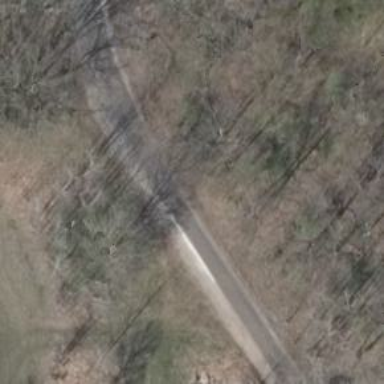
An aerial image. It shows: Unclassified road with asphalt surface.